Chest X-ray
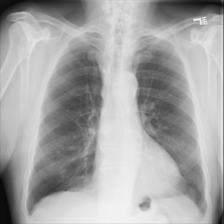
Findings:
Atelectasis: negative
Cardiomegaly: negative
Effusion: negative
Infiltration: negative
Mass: negative
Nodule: negative
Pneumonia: negative
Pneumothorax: negative
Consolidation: negative
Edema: negative
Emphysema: negative
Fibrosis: negative
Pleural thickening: negative
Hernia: negative